Current action and preconditions to check: trajectory_clear

Your task: For each precondition in the list above, predict whether it will hold at this action.

Consider the current scene as observed from the mobile robot's camera, and analyze the predicted future states of all dynamic agents (e.g., people, animals, vehicles, or any moving entities) within the NEXT SECOND.

IMPORTANT: Only answer "very likely" if you are absolutely certain—based on strong, clear evidence—that a dynamic agent will violate the precondition in the predicted future state. Do NOT answer "very likely" for unlikely, ambiguous, or low-probability risks.

Ask yourself for each precondition: Is there a high probability, with clear and convincing evidence, that the predicted future states of any dynamic agent will interfere with the predicted future state of the currently executing action within the NEXT SECOND, causing that precondition to fail?

Assess the risk level based on these predictions. Use "likely" or "very likely" if motions create a clear risk of interference.

Use "neutral" or "improbable" if agents are nearby but their predicted paths are clearly diverging or non-conflicting.

Failure Risk Categories: "very improbable", "improbable", "neutral", "likely", "very likely"

Answer Format: Output ONLY the probability_of_failure value from these categories: "very improbable", "improbable", "neutral", "likely", "very likely"

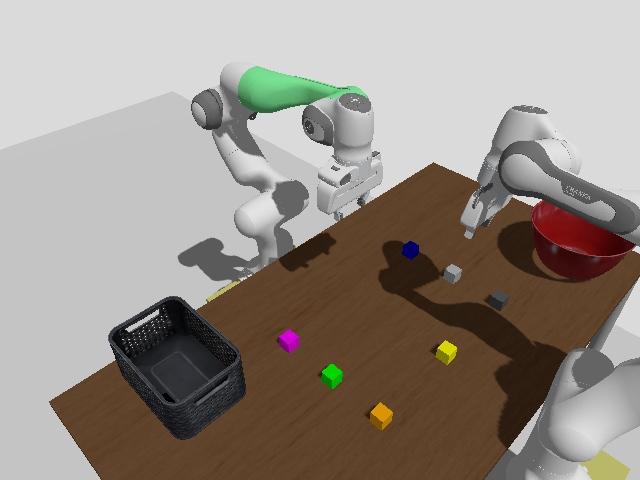

Answer: improbable